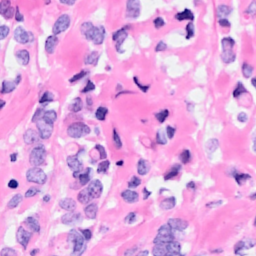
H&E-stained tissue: Breast